Field crop: tomato
Growth stage: 2
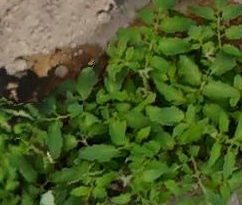
Species: tomato